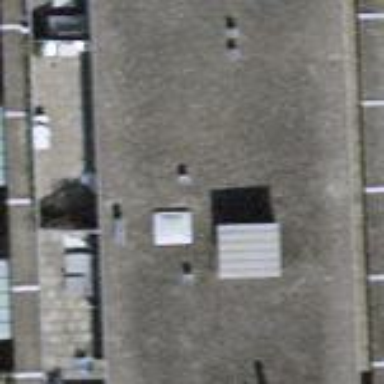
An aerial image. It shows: Building with apartments and flat roof.